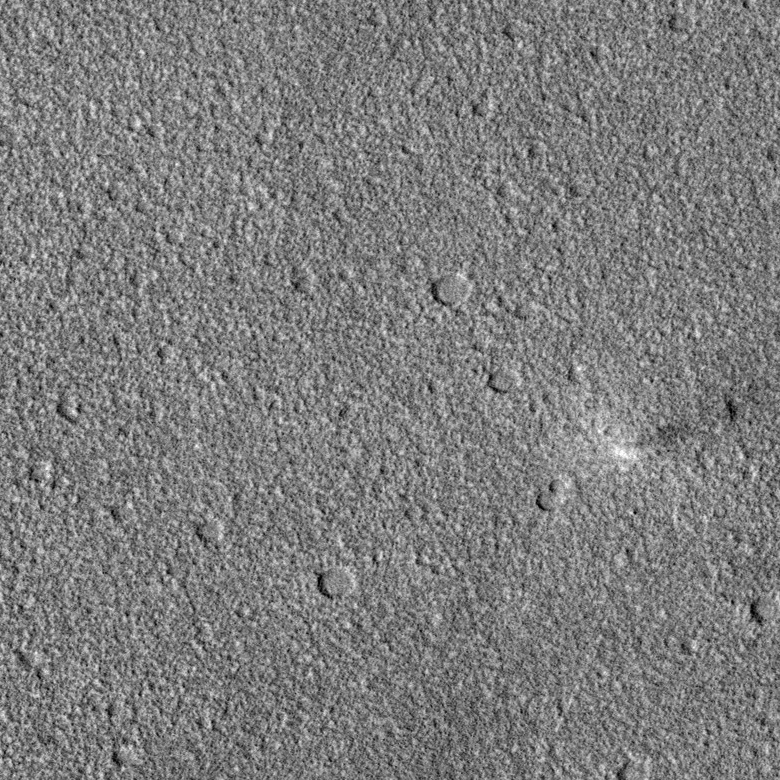
Label: dustdevil